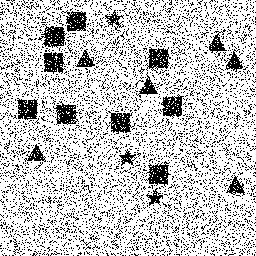
Squares: 9
Triangles: 6
Stars: 3
Total shapes: 18